Question: I have a textbox in an asp.net web site that has automatically stored previous entries. However, it no longer seems to be storing any new entries. This is annoying because I'm doing repeated testing using a new folder and don't want to have to manually retype the path every time I run it.

From what I've read online, this appears to be related to the <URL> feature. I'm just wondering why it's no longer adding new entries? Is there a max number it can store/display?? Is there a way I can edit the values that pop up?
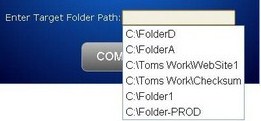
Answer: Ok turns out the answer is that the autocomplete feature was only displaying the first six entries that had been stored. Thanks to <URL>. This allowed new entries to be displayed.

Actually all it takes is Delete. Shift+Delete is apparently only necessary for Macs.
Reference: <URL>